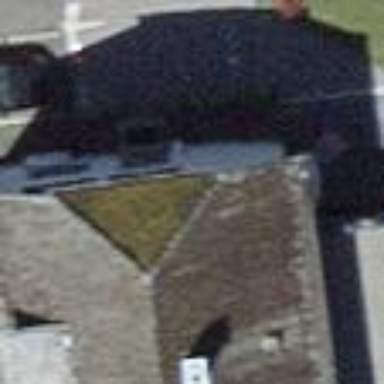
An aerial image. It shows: Building with tile roof.